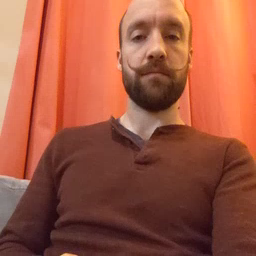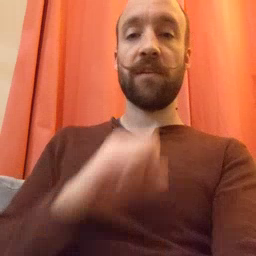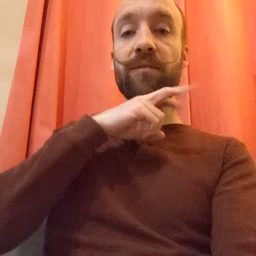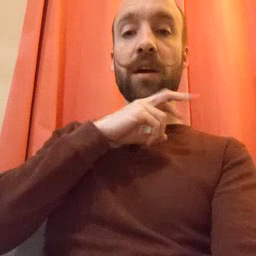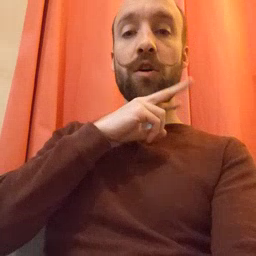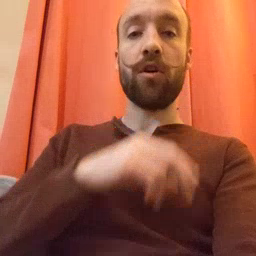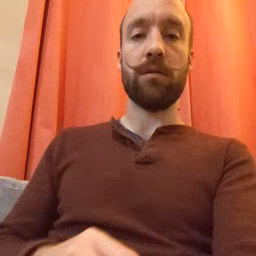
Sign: frog